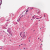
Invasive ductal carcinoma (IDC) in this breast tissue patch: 0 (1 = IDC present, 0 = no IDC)